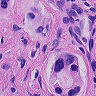
Metastatic tissue present: yes